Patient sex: M
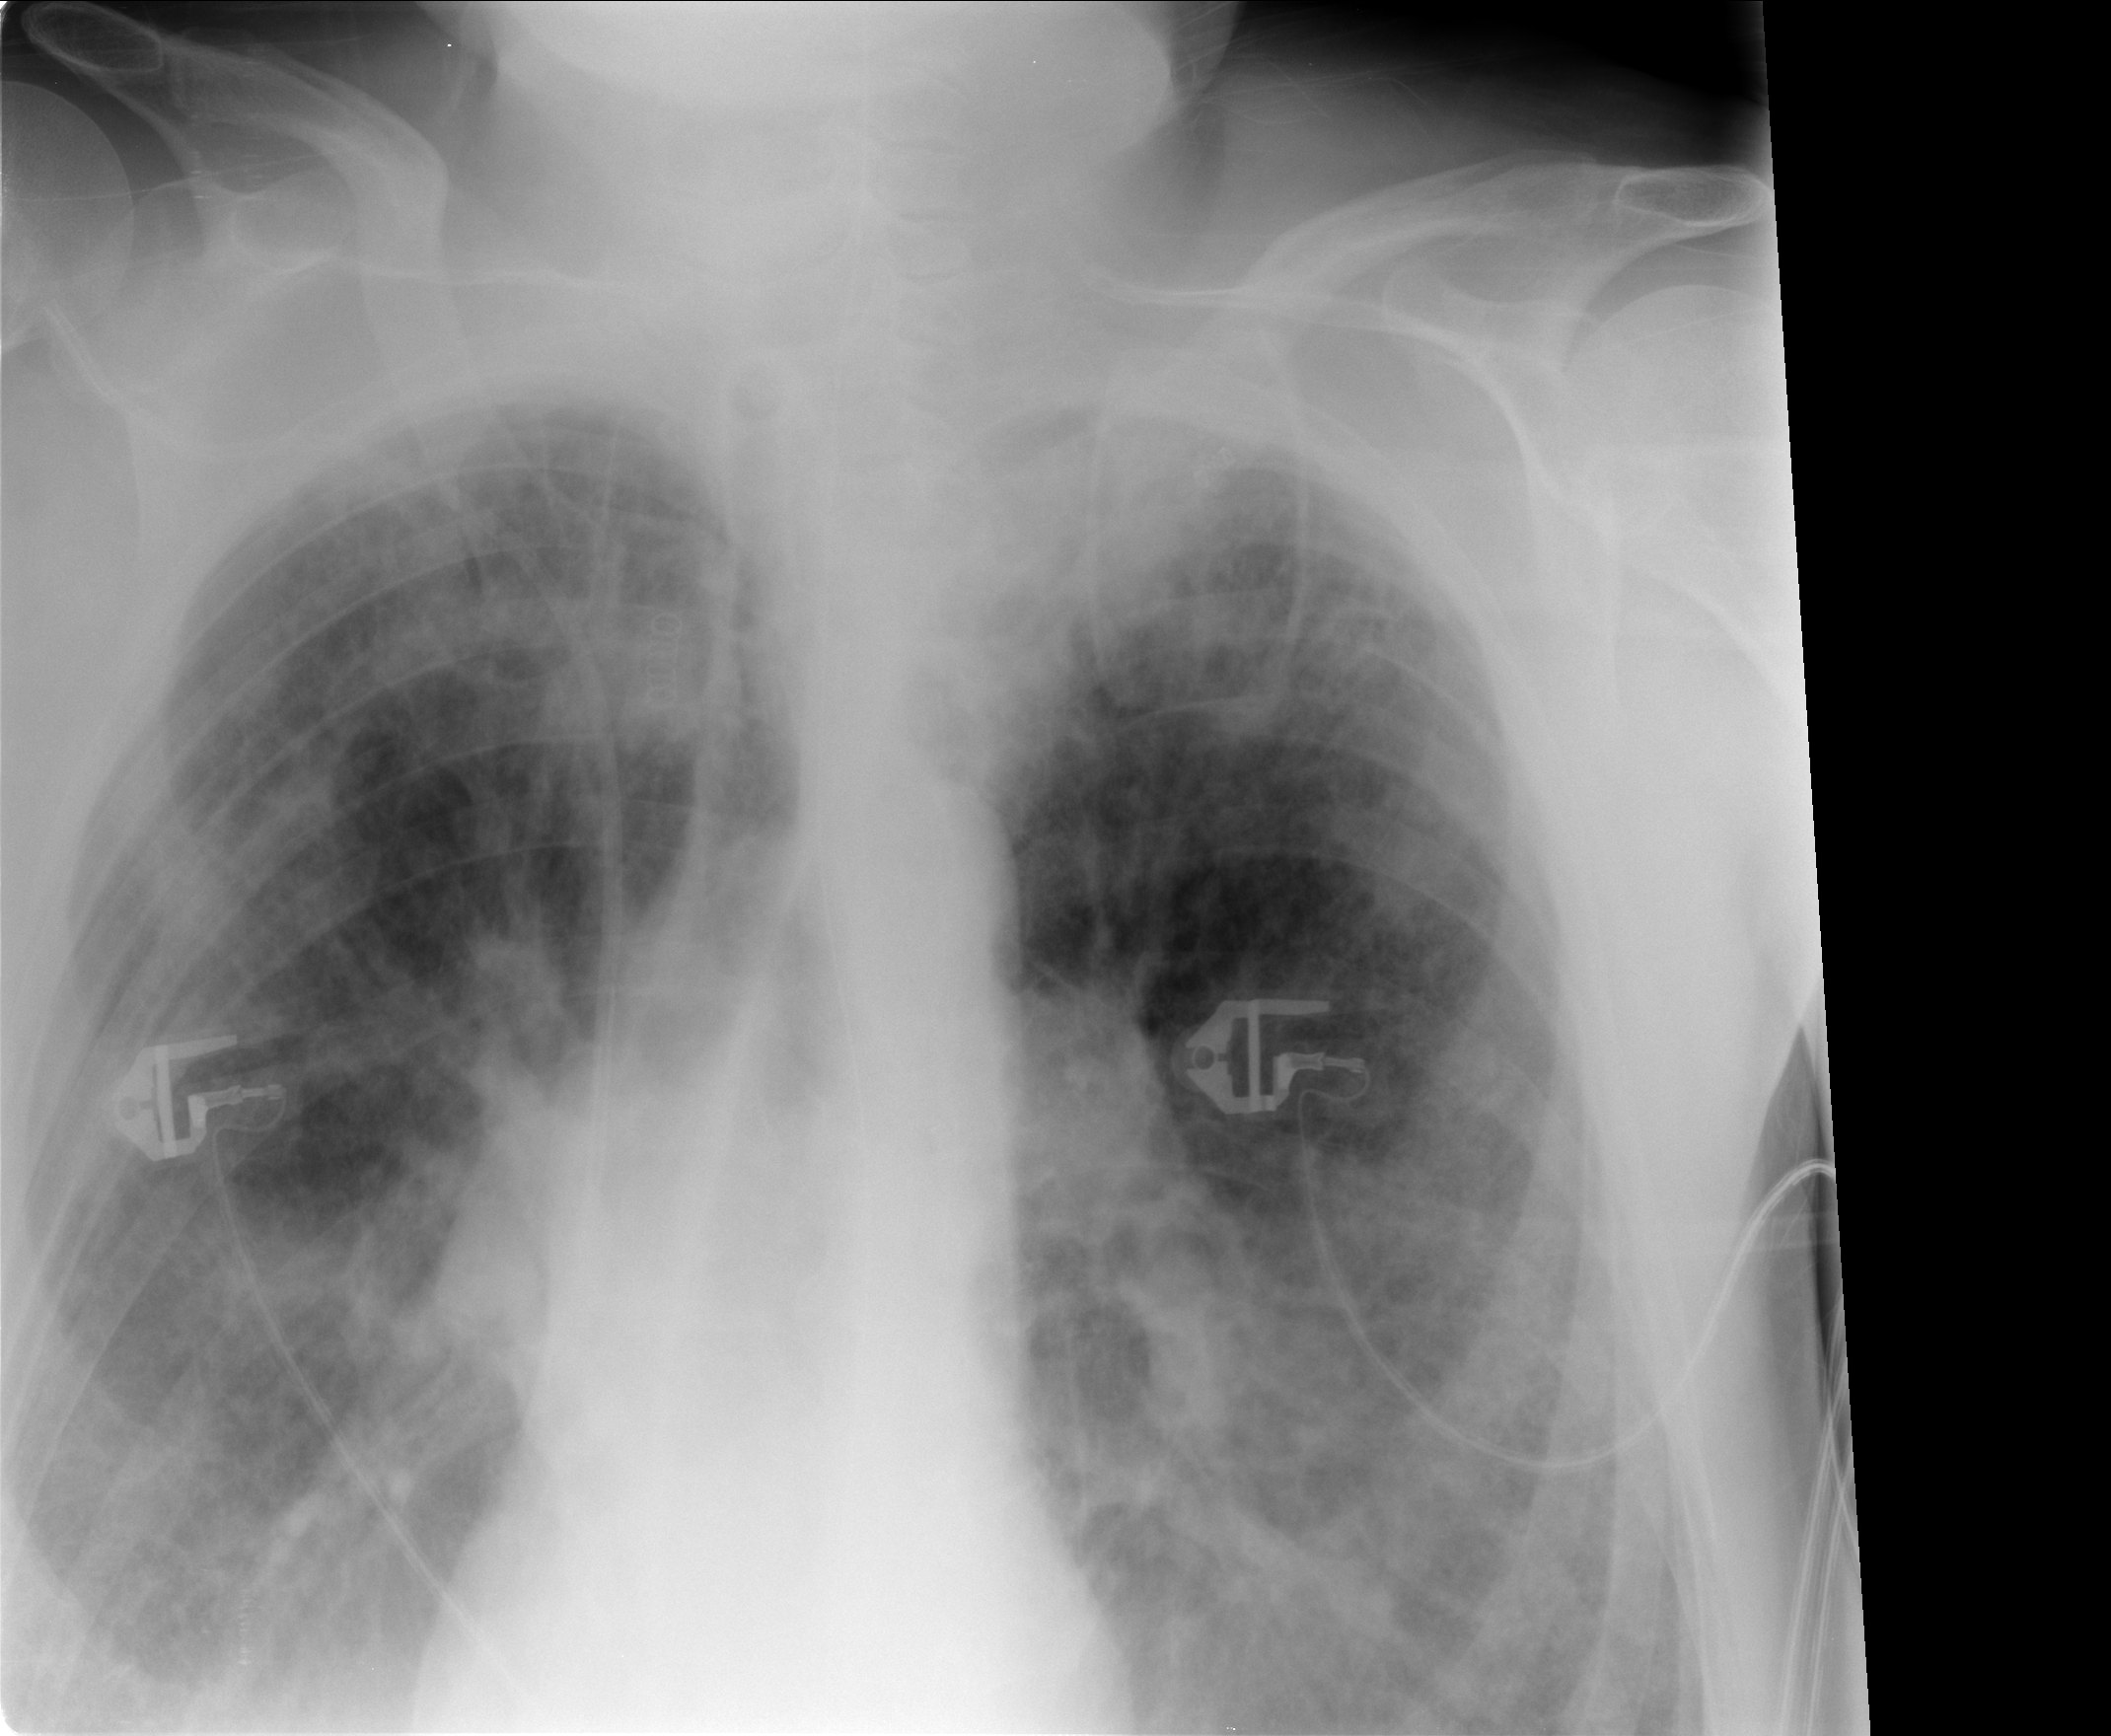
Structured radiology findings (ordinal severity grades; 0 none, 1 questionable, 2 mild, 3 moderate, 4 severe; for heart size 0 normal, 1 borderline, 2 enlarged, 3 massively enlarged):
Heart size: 0
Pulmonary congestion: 3
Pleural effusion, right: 2
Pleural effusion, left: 2
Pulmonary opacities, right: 3
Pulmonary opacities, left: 3
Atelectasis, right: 3
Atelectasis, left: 2